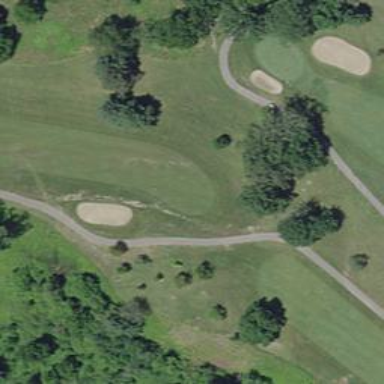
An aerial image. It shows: Golf hole.